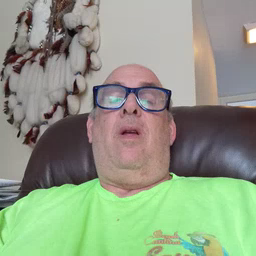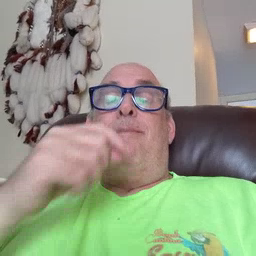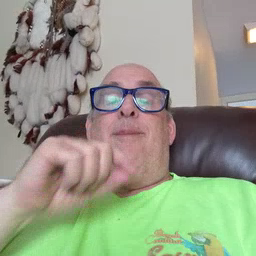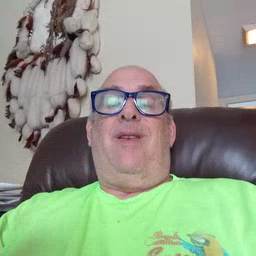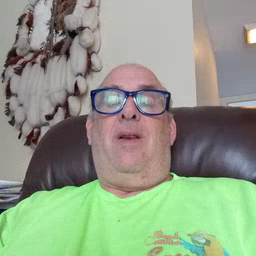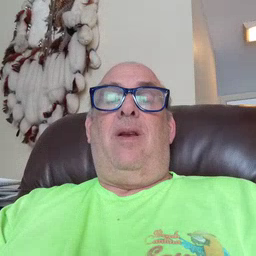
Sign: pen